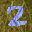
Label: 2